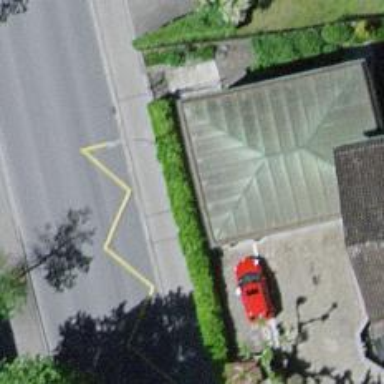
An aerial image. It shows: Bus stop with platform for public transport.